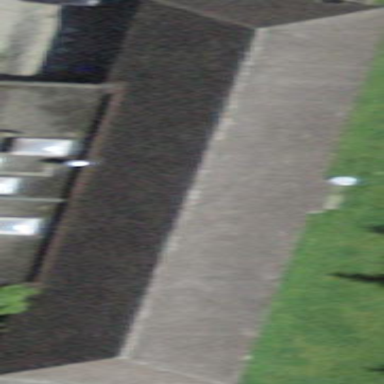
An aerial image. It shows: Building with hipped roof design.